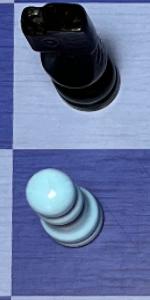
Label: Pawn_White